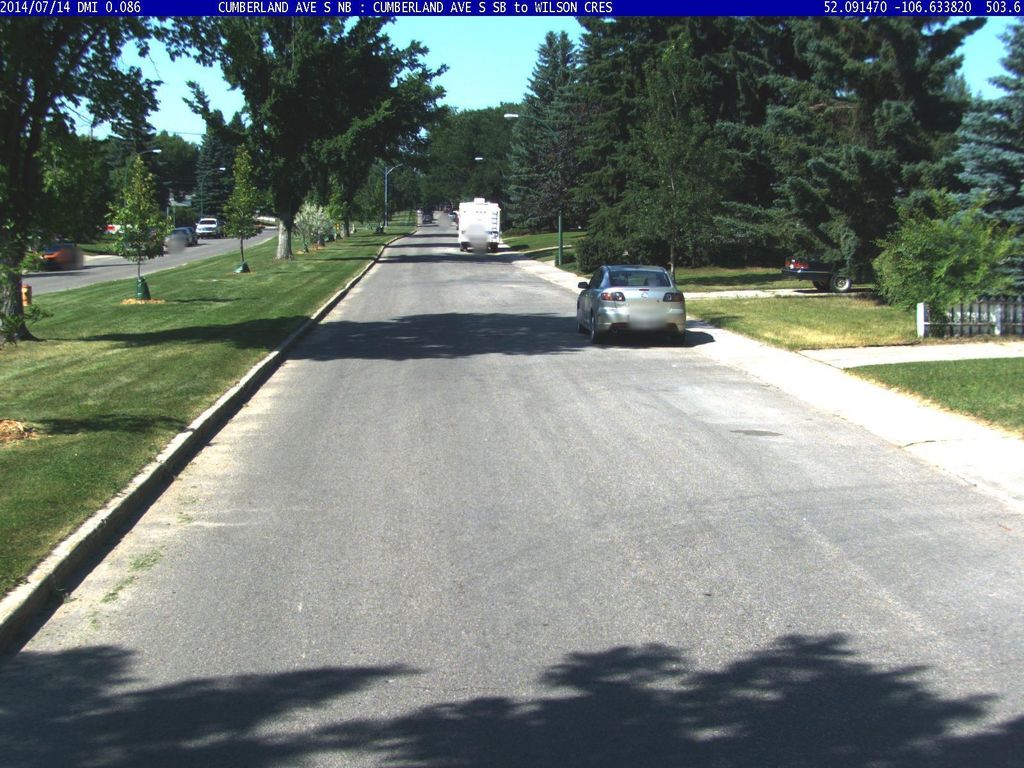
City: saskatoon